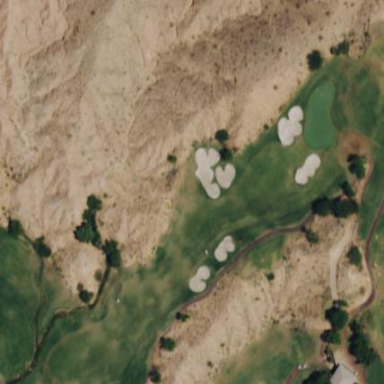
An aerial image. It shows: Area with grass used as rough in golf course.